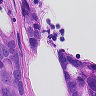
Metastatic tissue present: yes